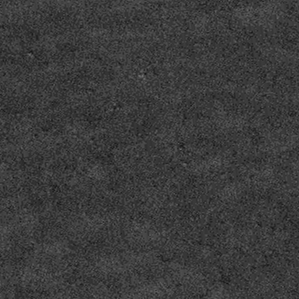
Label: frost